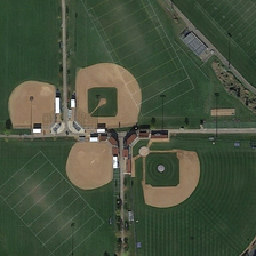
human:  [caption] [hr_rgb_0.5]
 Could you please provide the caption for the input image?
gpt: In the four baseball fields, there are some white and red houses.

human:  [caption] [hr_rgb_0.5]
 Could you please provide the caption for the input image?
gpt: All four baseball fields are near the football field.

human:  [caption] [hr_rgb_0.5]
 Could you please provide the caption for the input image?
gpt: Four baseball fields are close to the football field.

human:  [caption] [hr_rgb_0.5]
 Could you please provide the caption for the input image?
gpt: There are several white and red houses in the middle of the four baseball fields.

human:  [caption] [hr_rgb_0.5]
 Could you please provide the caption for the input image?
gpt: There are some red and white houses in the middle of the four baseball fields.